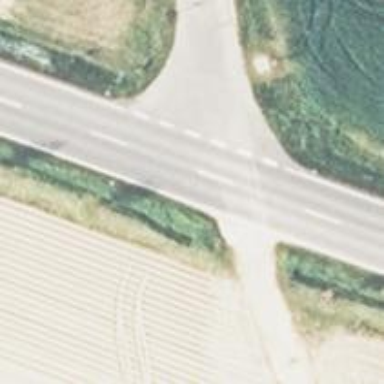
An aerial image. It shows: Primary road with asphalt surface.